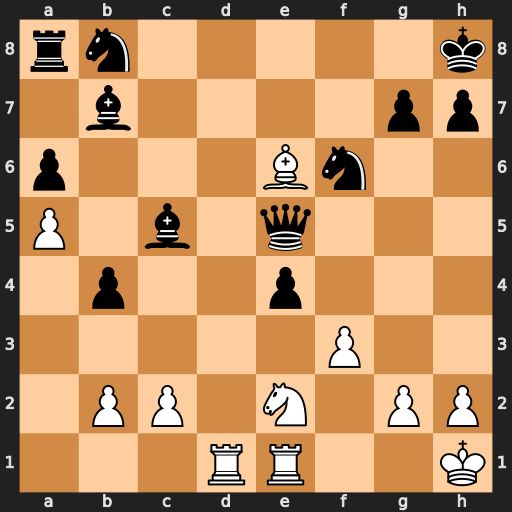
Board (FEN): rn5k/1b4pp/p3Bn2/P1b1q3/1p2p3/5P2/1PP1N1PP/3RR2K
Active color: w
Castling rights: -
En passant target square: -
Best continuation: Rd8+ Ne8 Rxe8+ Bf8 Rxf8#